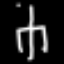
Label: chair